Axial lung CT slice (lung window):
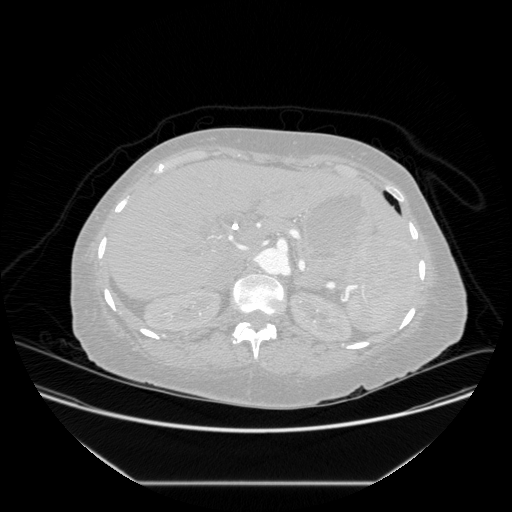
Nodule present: no